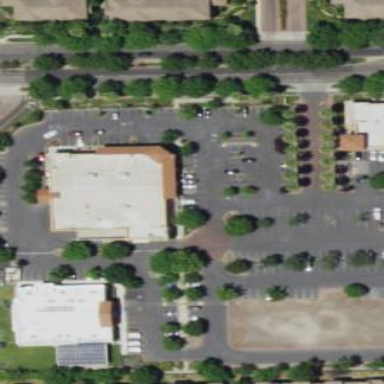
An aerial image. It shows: Building.